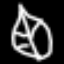
Label: leaf